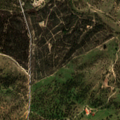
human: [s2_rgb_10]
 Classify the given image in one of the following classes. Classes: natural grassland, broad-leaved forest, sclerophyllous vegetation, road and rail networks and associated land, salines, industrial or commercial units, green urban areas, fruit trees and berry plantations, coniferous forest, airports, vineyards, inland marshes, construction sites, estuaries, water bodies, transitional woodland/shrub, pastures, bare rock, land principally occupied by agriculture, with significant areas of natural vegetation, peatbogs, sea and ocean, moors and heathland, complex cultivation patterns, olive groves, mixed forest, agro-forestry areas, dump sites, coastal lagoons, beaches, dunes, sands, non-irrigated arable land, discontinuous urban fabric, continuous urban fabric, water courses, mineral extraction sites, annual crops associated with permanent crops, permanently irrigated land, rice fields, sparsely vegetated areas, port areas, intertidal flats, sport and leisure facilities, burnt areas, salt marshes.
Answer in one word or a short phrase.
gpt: agro-forestry areas, broad-leaved forest